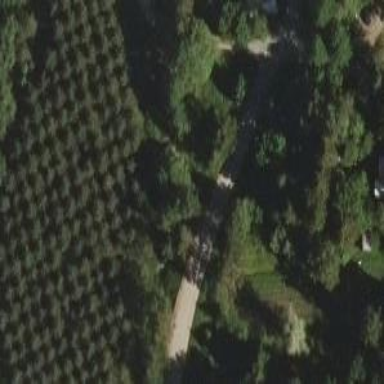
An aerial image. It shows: Orchard.